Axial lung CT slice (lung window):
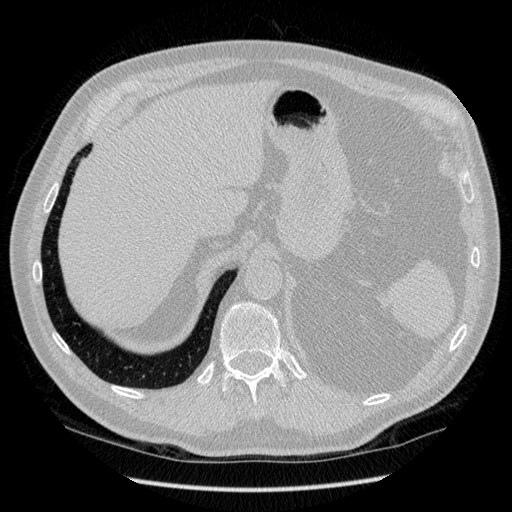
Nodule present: no